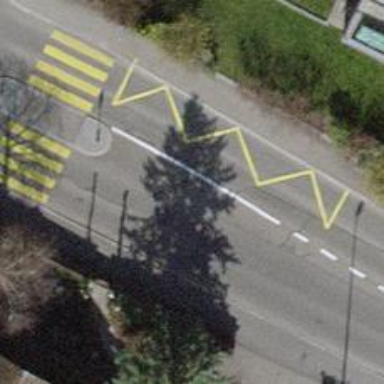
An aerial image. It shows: Public transport stop position.